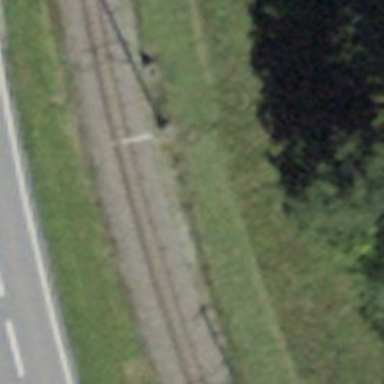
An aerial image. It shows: Narrow-gauge railway track with 1 electrified contact line.